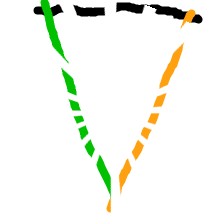
Shape: triangle